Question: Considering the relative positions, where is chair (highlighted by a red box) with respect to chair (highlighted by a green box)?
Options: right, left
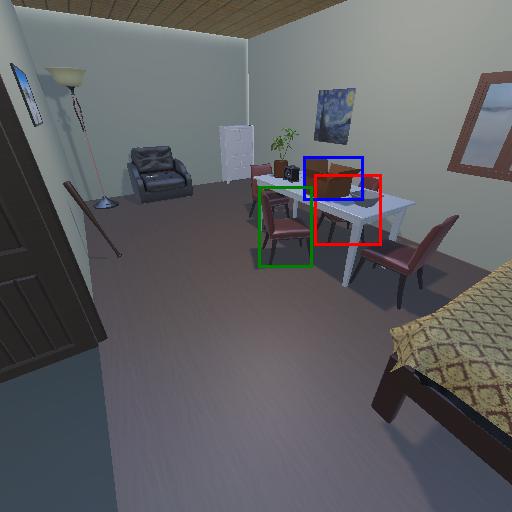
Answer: right